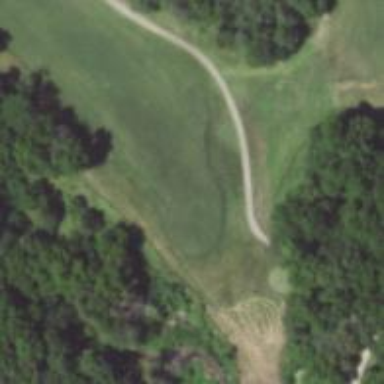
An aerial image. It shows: Service road used as golf cart path.